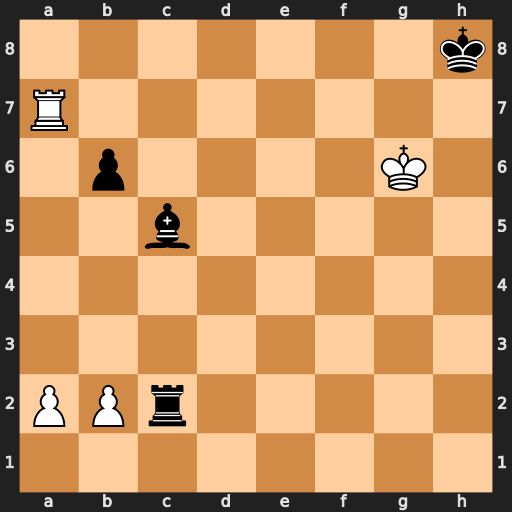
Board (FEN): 7k/R7/1p4K1/2b5/8/8/PPr5/8
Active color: w
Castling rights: -
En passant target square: -
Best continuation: Ra8+ Bf8 Rxf8#